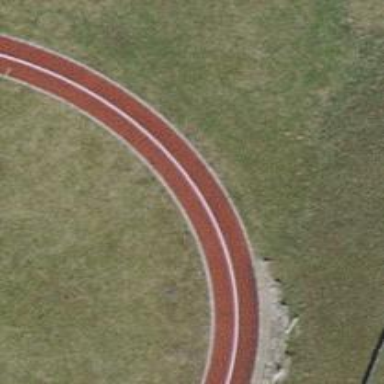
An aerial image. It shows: Track in leisure land.